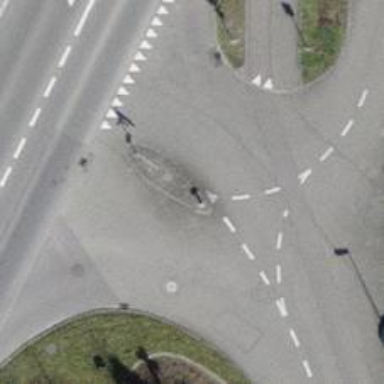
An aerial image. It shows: Traffic calming island.